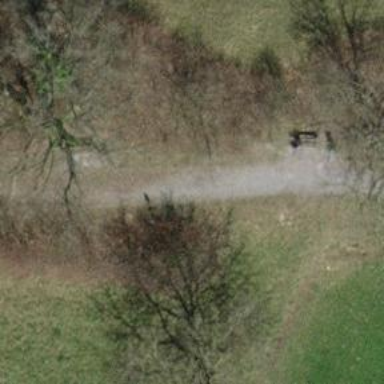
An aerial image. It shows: Bench for seating.